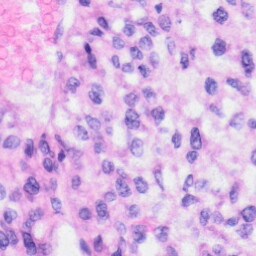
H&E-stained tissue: Liver